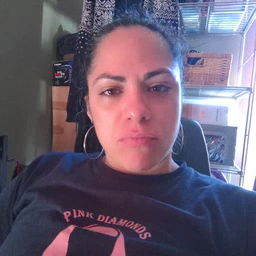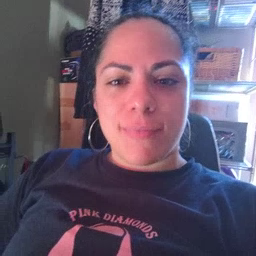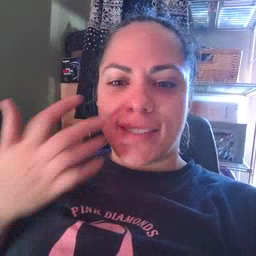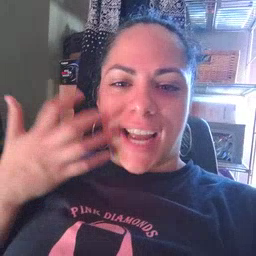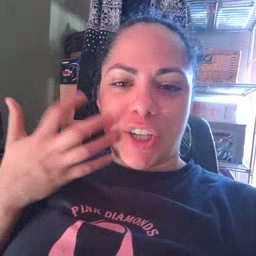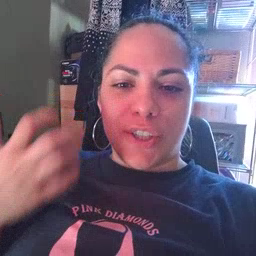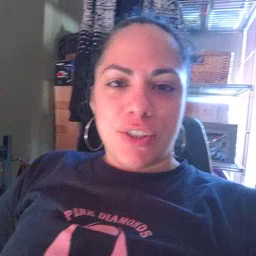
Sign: tiger